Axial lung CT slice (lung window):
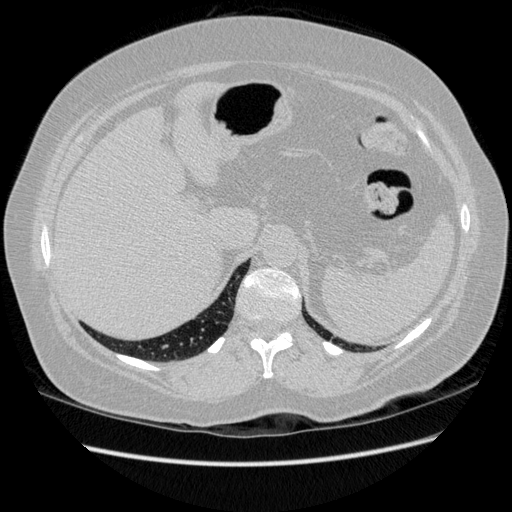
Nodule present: no